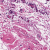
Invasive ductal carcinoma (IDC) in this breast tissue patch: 0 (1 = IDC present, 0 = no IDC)